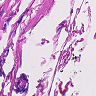
Metastatic tissue present: no